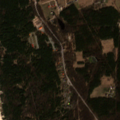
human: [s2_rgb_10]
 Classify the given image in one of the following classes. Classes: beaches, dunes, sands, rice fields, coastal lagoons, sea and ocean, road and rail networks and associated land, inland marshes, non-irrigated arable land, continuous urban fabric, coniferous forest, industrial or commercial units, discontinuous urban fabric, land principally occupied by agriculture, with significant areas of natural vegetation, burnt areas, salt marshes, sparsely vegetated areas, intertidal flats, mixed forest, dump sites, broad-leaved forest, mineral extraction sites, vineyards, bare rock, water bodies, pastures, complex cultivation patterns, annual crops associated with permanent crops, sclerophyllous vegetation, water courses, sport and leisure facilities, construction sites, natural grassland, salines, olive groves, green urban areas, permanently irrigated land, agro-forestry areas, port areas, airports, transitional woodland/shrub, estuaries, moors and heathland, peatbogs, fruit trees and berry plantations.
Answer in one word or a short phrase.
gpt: discontinuous urban fabric, green urban areas, pastures, complex cultivation patterns, broad-leaved forest, coniferous forest, mixed forest, beaches, dunes, sands